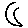
Label: moon